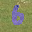
Label: 6